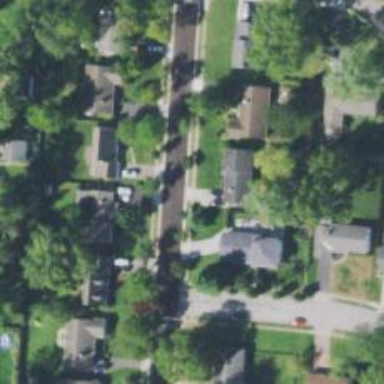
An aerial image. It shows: Residential driveway designated as service road.